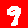
Digit: 9